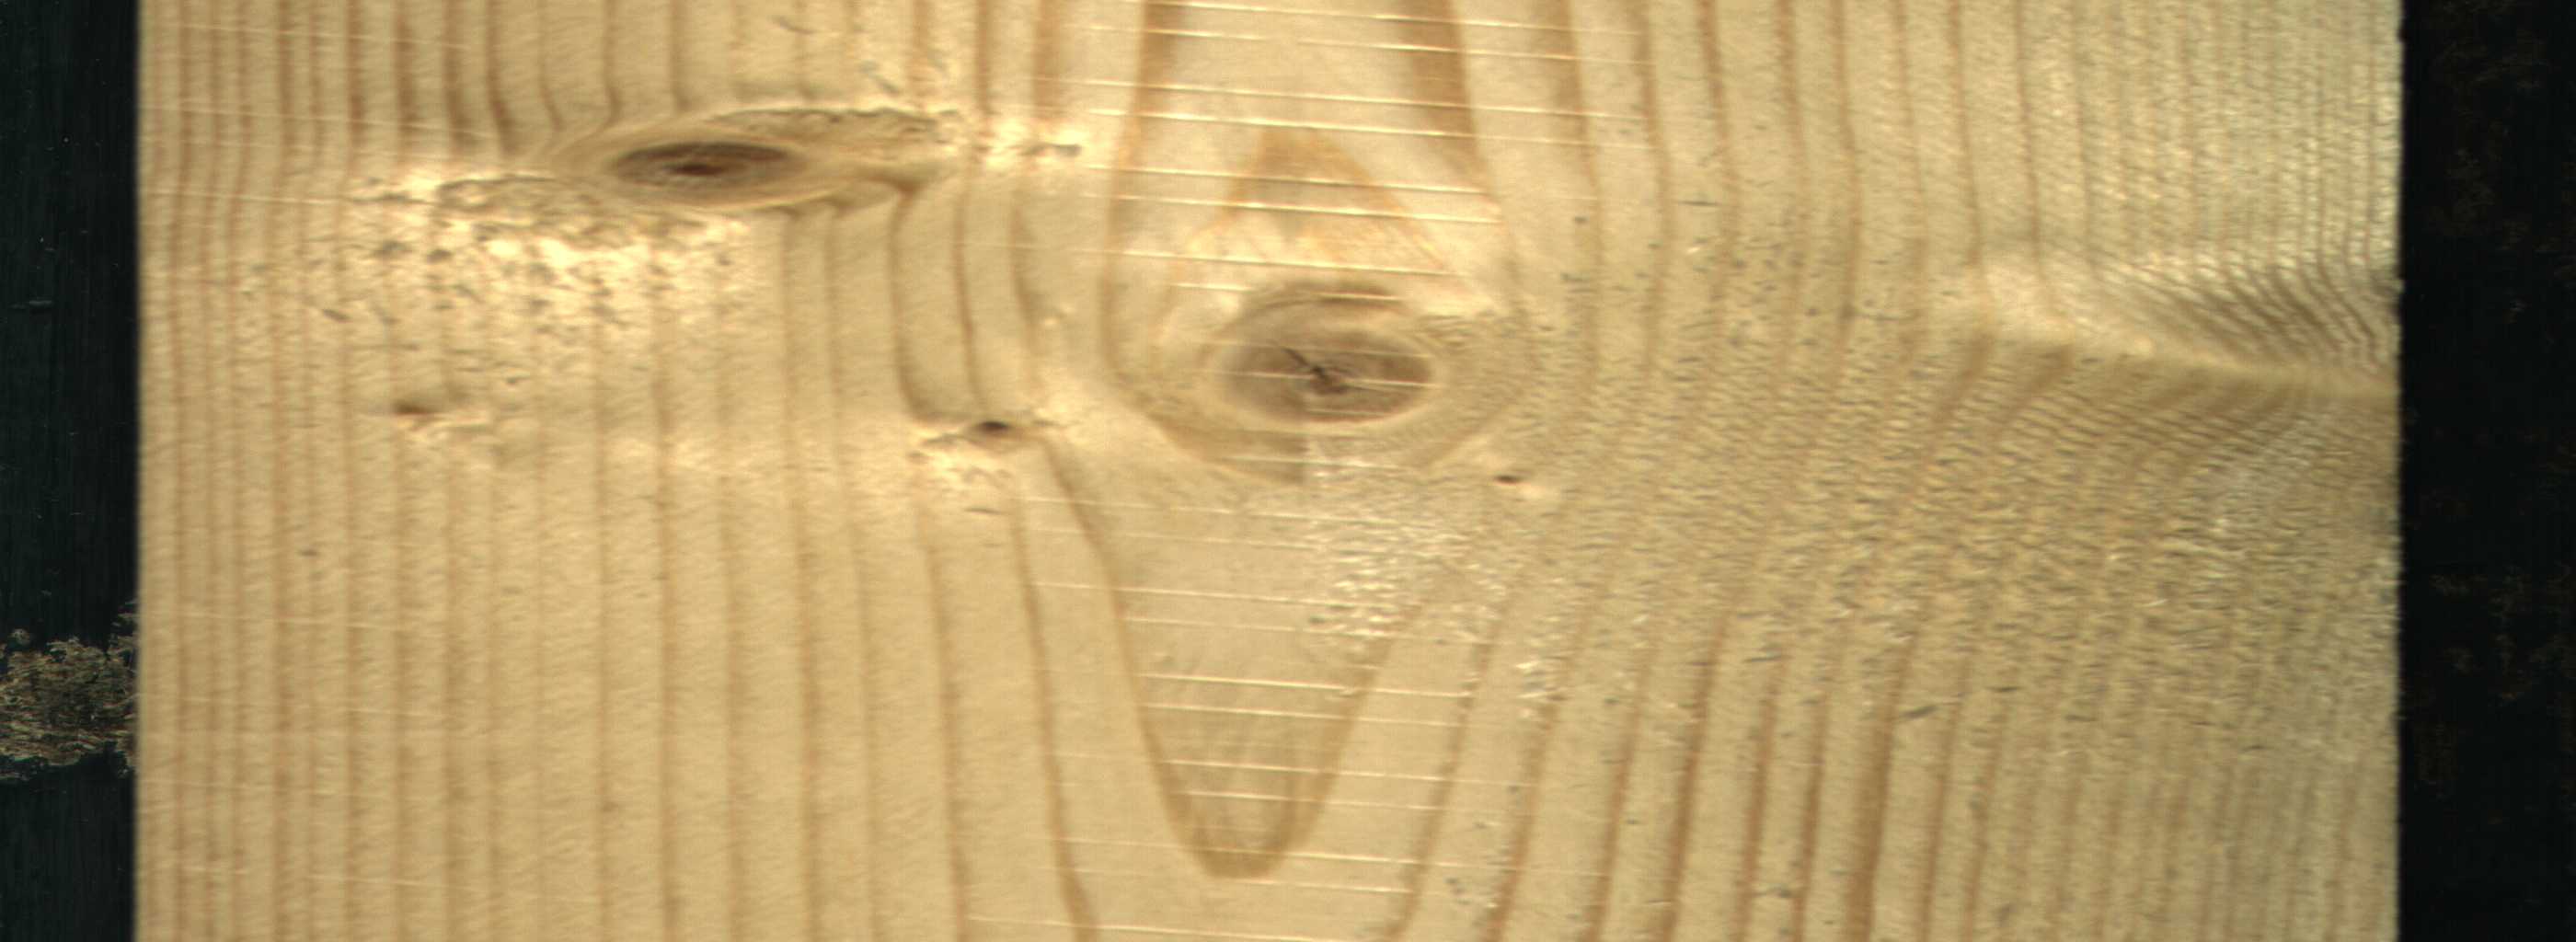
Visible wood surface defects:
Live_Knot
Live_Knot
Live_Knot
Live_Knot